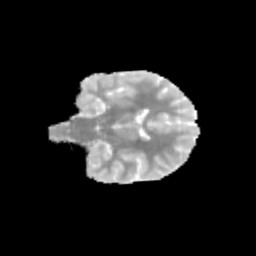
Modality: MD
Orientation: coronal
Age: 12
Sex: female
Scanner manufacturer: siemens
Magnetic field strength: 3 T
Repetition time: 3.8 s
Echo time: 0.07 s